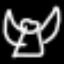
Label: angel